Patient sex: M
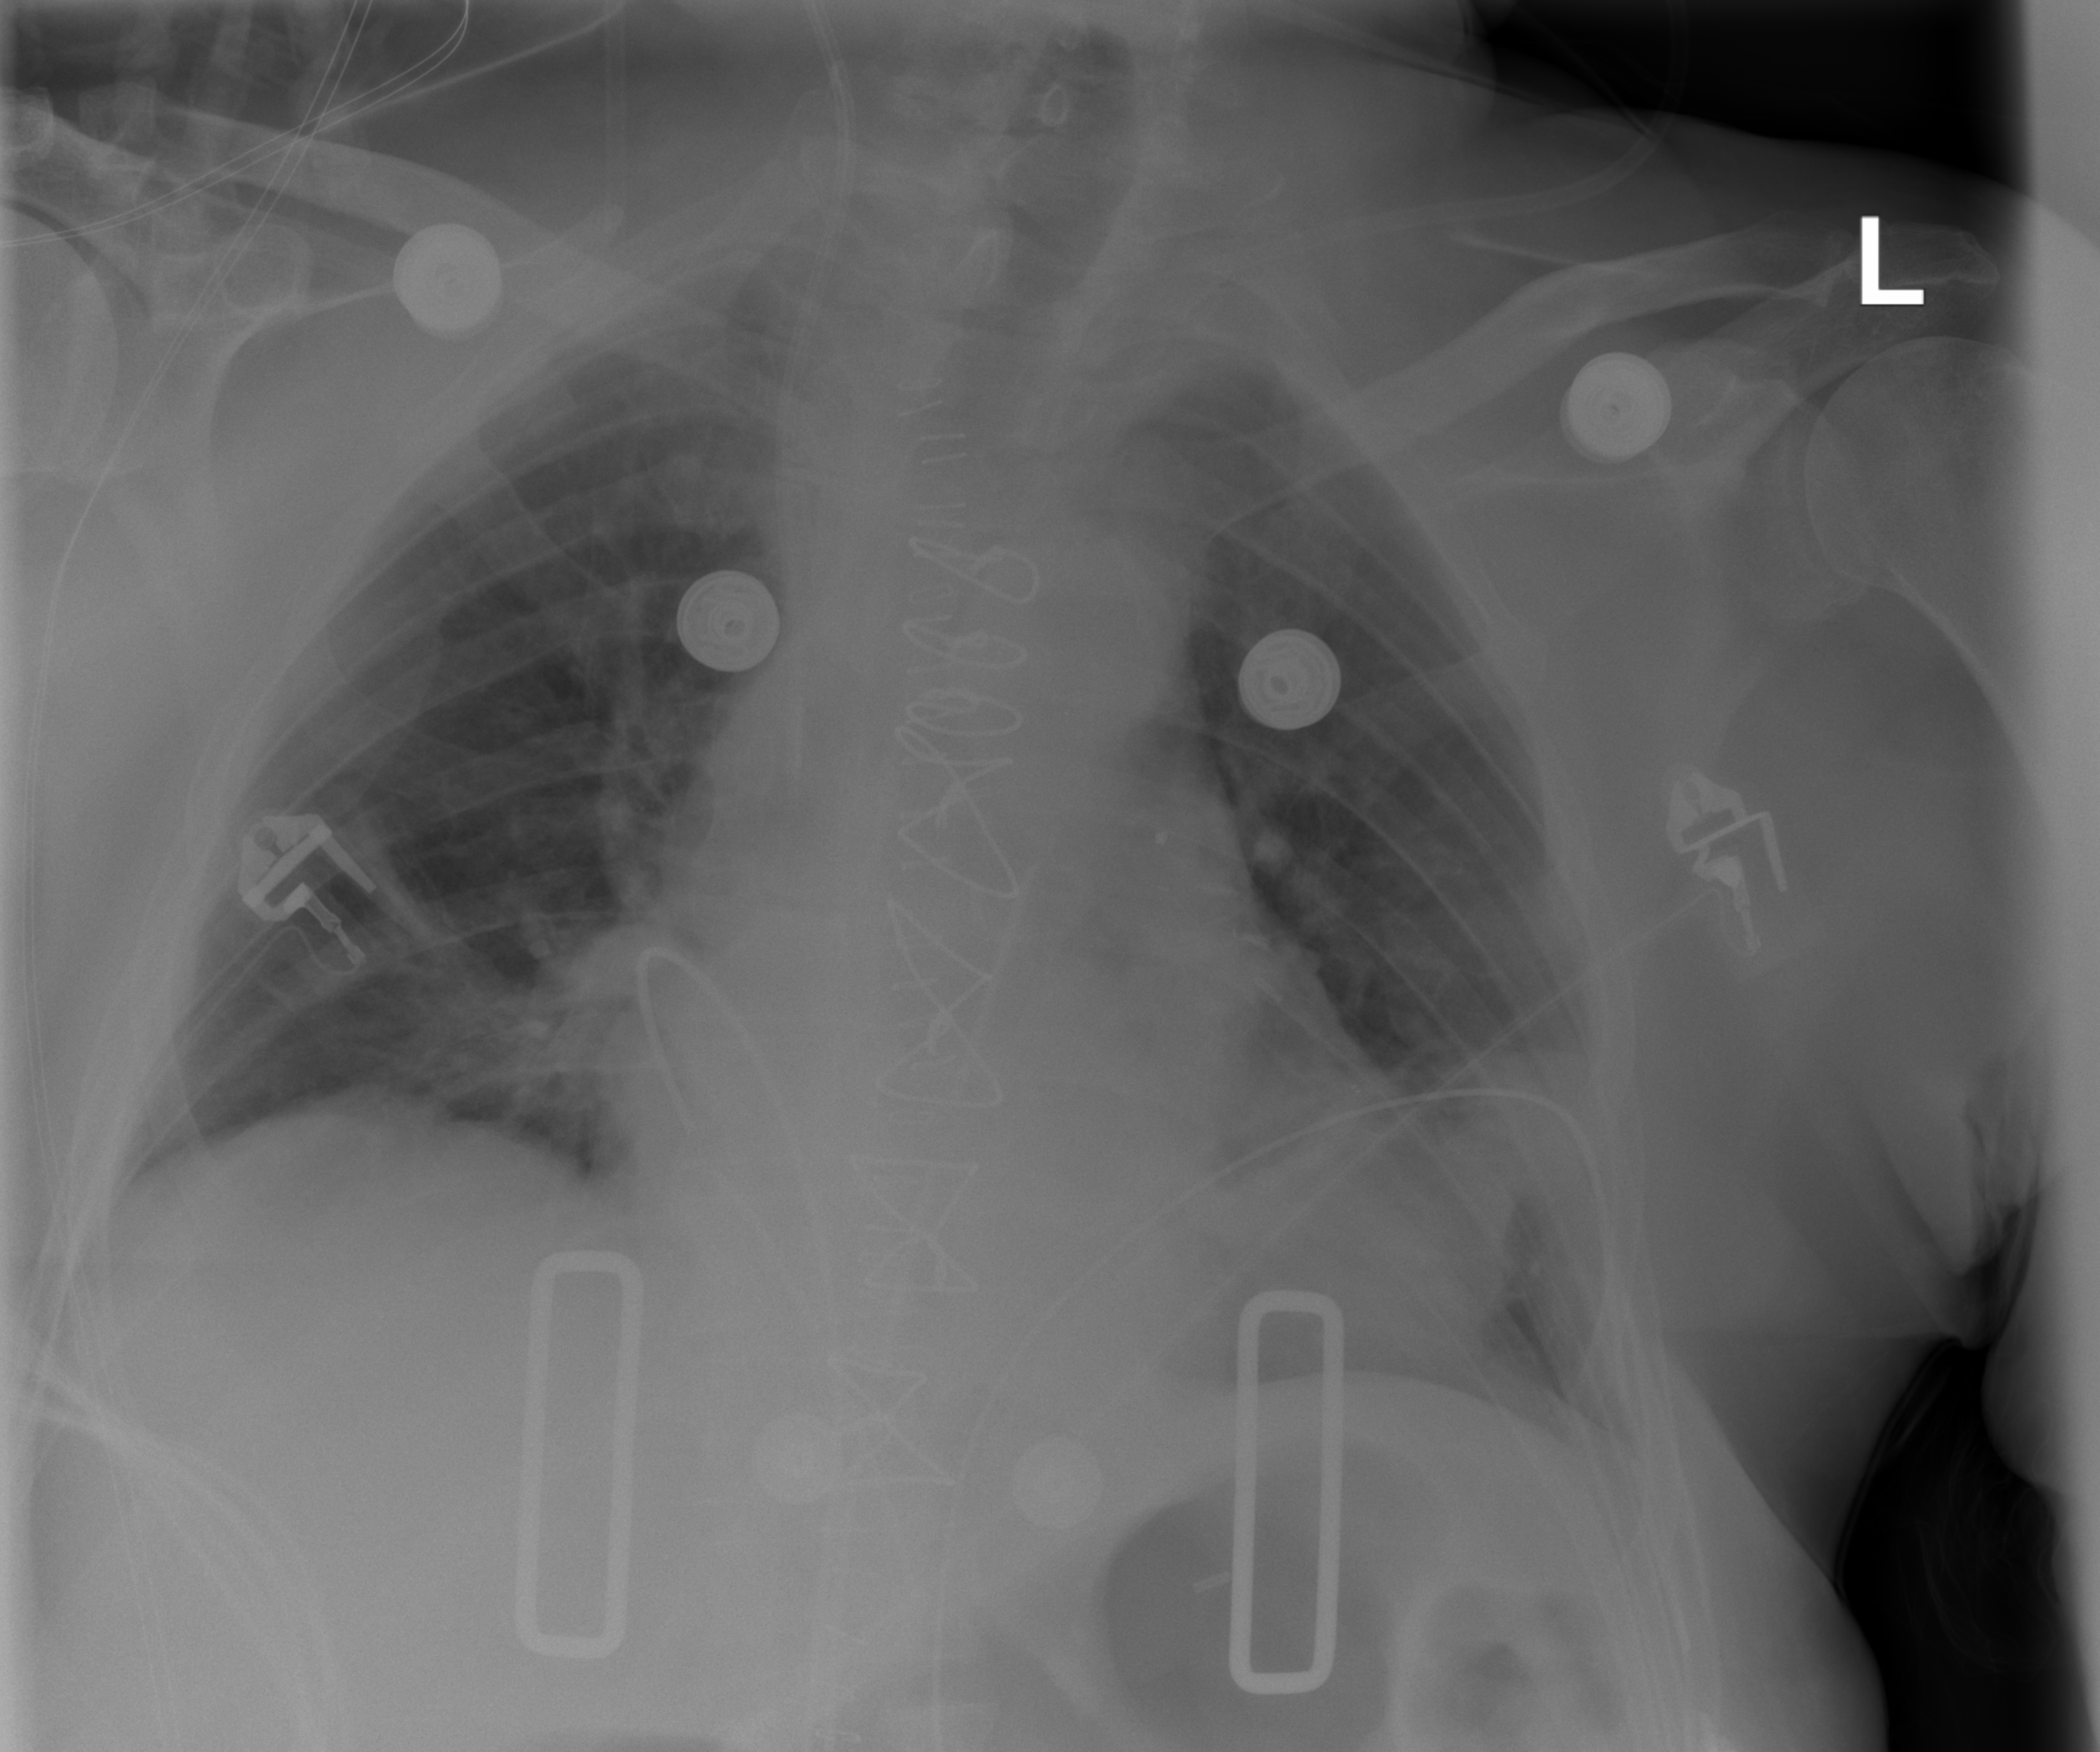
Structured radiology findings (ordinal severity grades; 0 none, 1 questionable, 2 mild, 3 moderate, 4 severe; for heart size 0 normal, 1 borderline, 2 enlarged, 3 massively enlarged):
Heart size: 1
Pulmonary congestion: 2
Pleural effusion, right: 0
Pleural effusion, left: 0
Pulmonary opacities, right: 0
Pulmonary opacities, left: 0
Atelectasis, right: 2
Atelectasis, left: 2